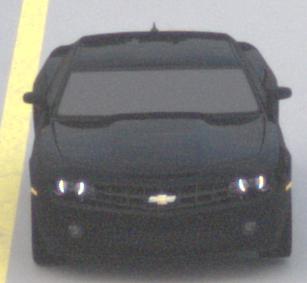
Make: Chevrolet
Model: Camaro Cabriolet 6.2 V8
Detailed model: Camaro (V) Coupé
Model produced from: 2011/09
Model produced until: 2014/02
Doors: 2
Color: black
Road condition: dry road
Daytime: morning or afternoon
Contrast: low contrast